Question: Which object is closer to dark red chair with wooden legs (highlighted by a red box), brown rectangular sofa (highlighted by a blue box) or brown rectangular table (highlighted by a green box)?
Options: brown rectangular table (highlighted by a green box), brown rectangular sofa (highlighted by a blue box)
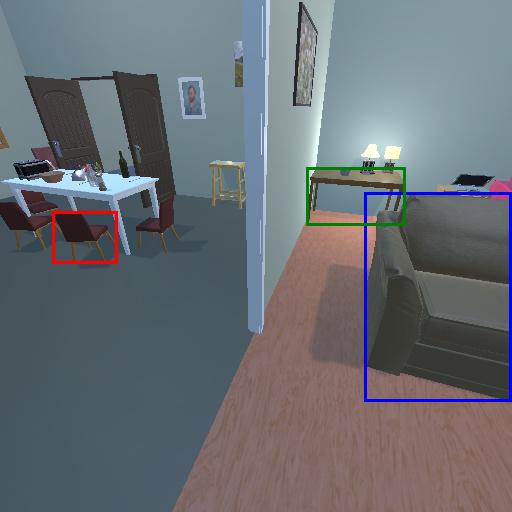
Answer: brown rectangular table (highlighted by a green box)